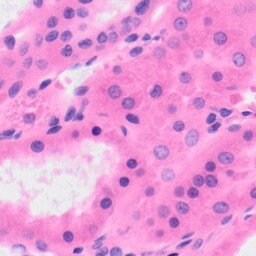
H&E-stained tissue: Kidney